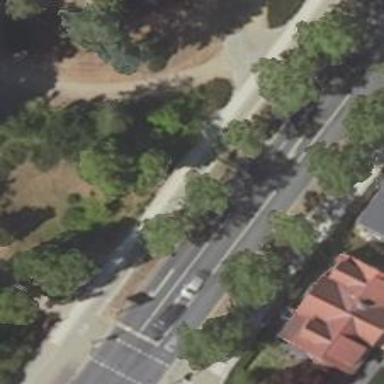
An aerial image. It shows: Avenue lined with broadleaved deciduous trees.